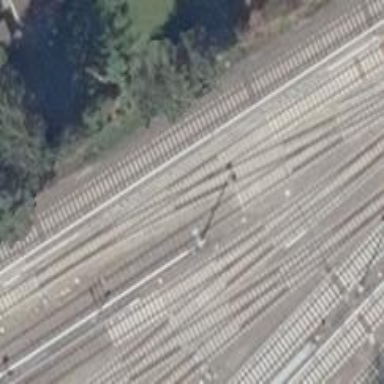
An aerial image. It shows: Yard used for service. The electrified light rail railway is visible.